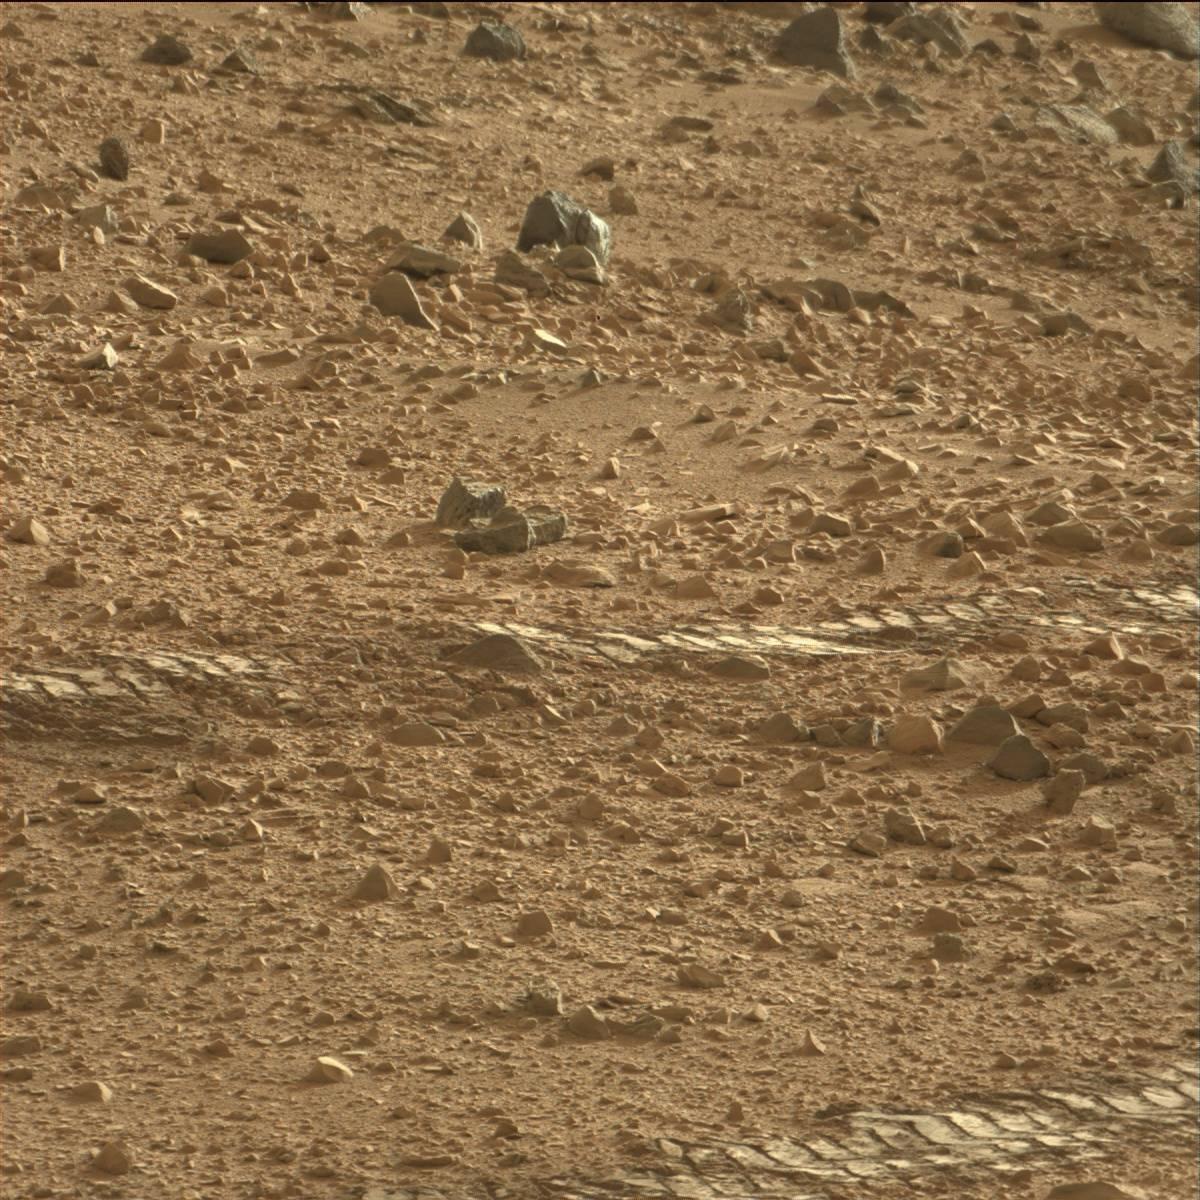
Terrain classes present: Bedrock, Sand / Soil, Track